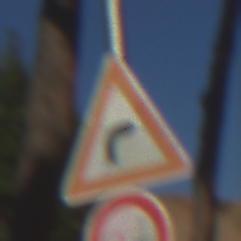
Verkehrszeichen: KurveRechts
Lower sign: VerbotUeberholenEinspurigeFahrzeuge
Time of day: MorningAfternoon
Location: Outdoor (Suburban)
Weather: Clear
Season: NotSpecified
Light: Natural